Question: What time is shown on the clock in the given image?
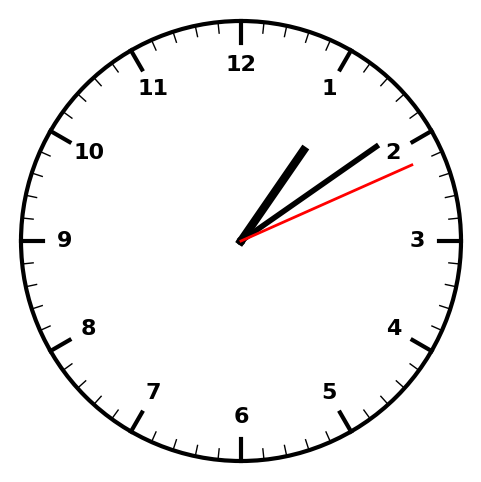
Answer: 01:09:11